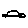
Label: car